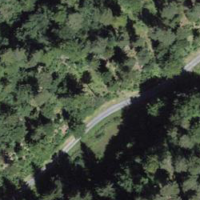
EUNIS habitat code: 43
Species observed at this site:
Cephalanthera longifolia